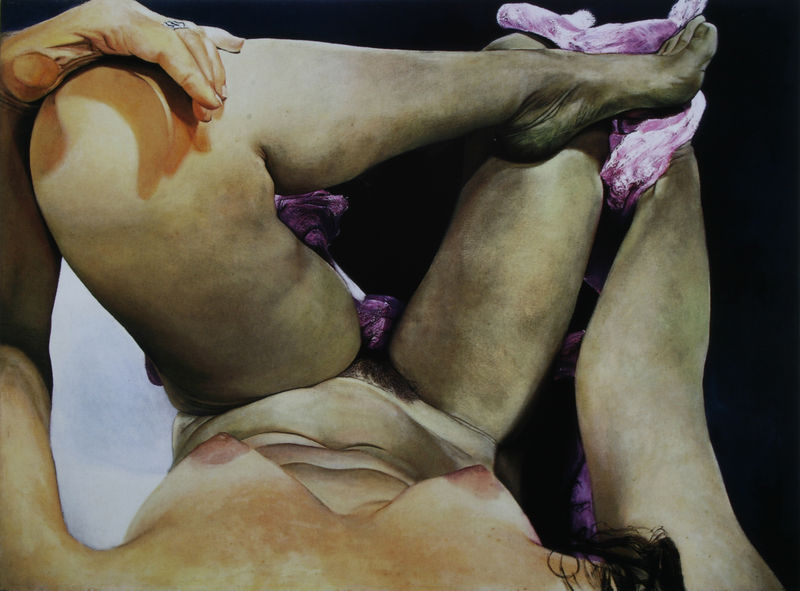
Titel: Ich ohne Spiegel
Künstler: Joan Semmel
Standort: Greenville (South Carolina)
Institution: Greenville County Museum
Schlagwörter: akt, blau, fuß, hand, haut, nackt, schatten, wäsche, ausschnitt, braun, brust, busen, daumen, finger, frau, grau, haar, licht, schwarz, weiss, blick, tuch, beige, arme, falten, hände, haare, locken, rosa, beine, brüste, füße, wellen, ansicht, perspektive, moderne, lila, violett, nabel, bauch, bauchnabel, brustwarzen, erotik, knie, liegend, scham, schenkel, zehen, ring, oben, waschen, schmutz, reinigen, runzeln, schamhaare, dreckig, waschung, von oben, ehering, ligen, schamhaar, unterwäsche, pornografie, brustbein, bauchfalten, fusswäsche, nabelgrube, waschlappen